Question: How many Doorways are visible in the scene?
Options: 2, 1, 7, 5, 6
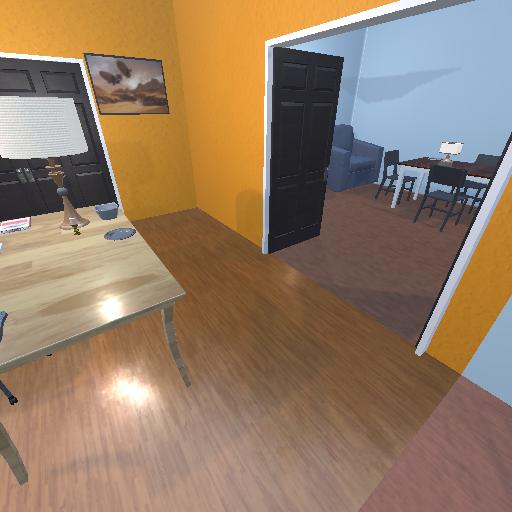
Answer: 2